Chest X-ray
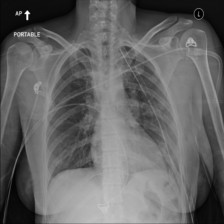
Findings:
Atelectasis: negative
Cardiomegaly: negative
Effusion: negative
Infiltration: negative
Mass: negative
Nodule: negative
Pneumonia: negative
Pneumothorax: negative
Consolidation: negative
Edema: negative
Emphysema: negative
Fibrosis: negative
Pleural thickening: negative
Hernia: negative